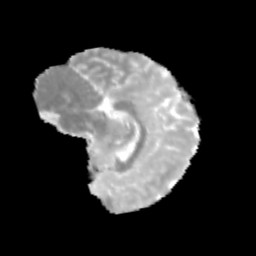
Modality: MD
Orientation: sagittal
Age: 9
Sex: male
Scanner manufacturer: siemens
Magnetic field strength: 3 T
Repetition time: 3.8 s
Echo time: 0.07 s